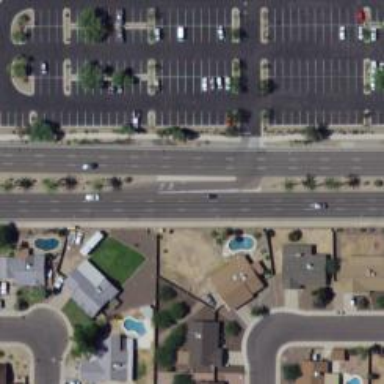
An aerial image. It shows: Secondary link road with asphalt surface.